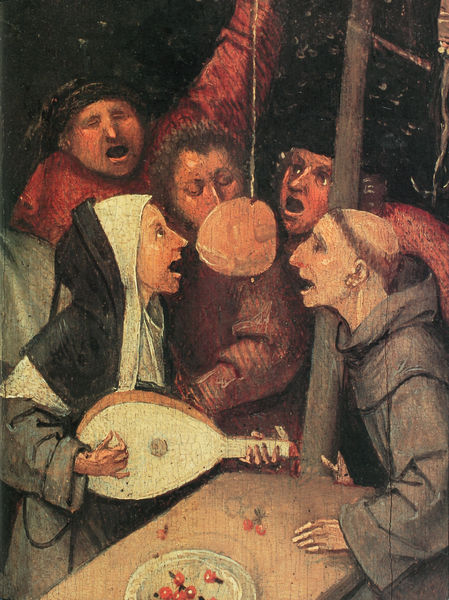
Titel: Narrenschiff
Künstler: Hieronymus Bosch
Schlagwörter: dunkel, gemälde, menschen, hell, holz, mund, männer, tisch, weiss, rot, haube, malerei, gesichter, kappe, teller, bild, kutte, mantel, gewänder, gesang, musiker, früchte, essen, tafel, glatze, kirschen, spiel, kloster, nonne, singen, sänger, mittelalter, chor, mönch, gaukler, laute, pendel, tonsur, menschne, glotzen, erstaunen, starren, umönch